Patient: sex M, age 44
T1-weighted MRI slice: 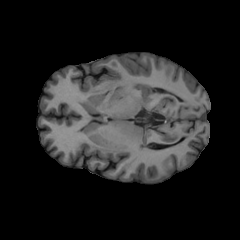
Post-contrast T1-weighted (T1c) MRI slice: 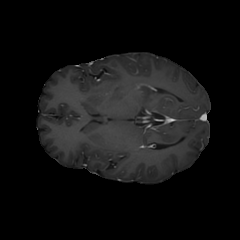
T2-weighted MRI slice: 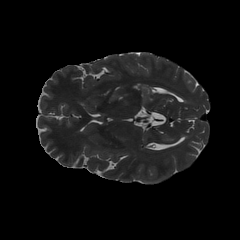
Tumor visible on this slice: yes
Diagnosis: Glioblastoma, IDH-wildtype
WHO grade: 4